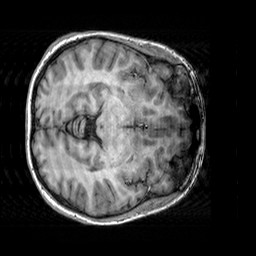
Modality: T1w
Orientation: axial
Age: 29
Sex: female
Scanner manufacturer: siemens
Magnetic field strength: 3 T
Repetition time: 2.3 s
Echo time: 0.00303 s